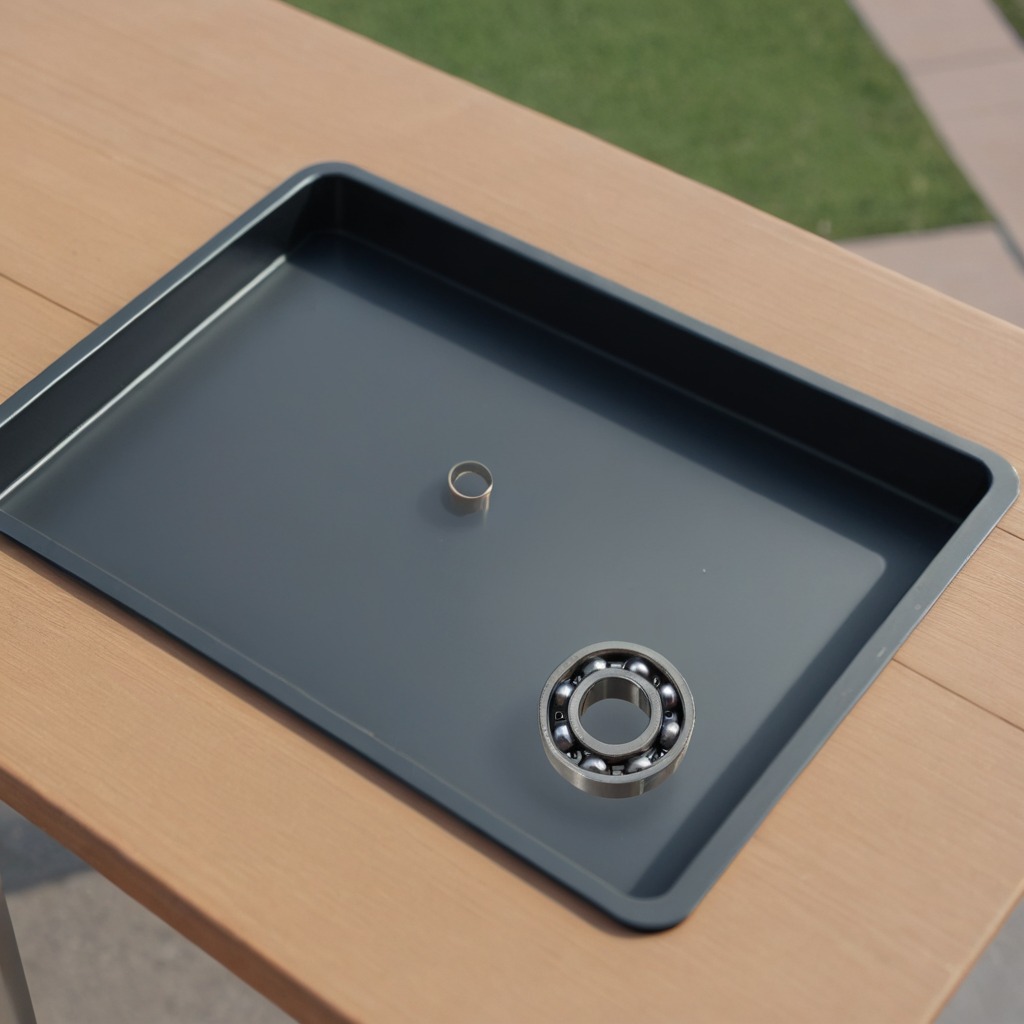
A metal ball bearing is lying on the textured surface of the utility table.